Field crop: maize
Growth stage: 2
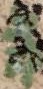
Species: chenopodium